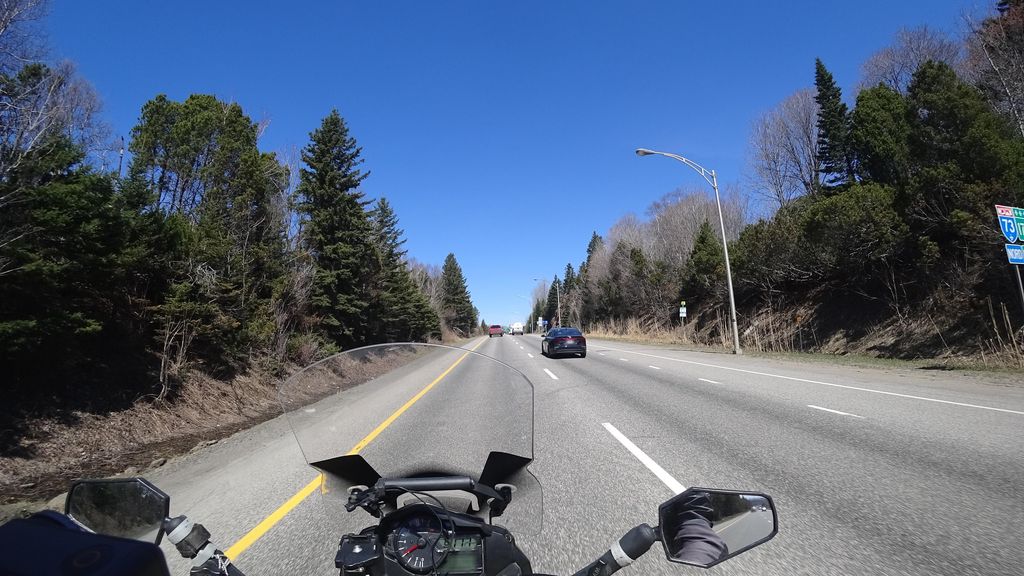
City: quebec_city